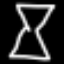
Label: hourglass